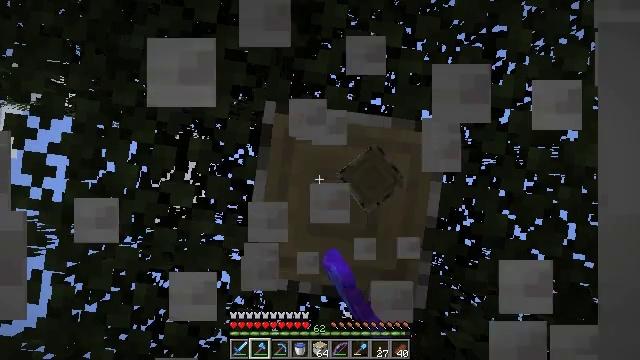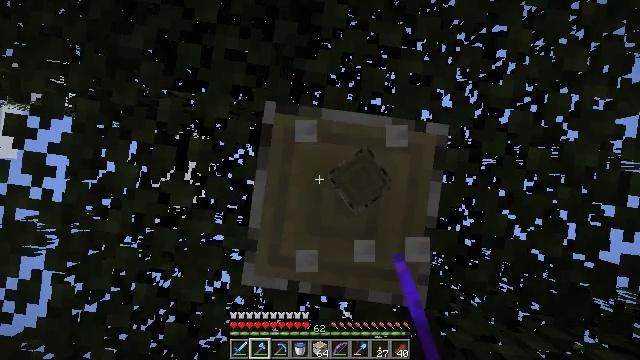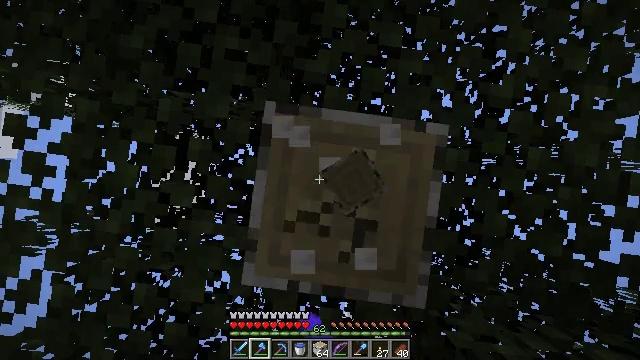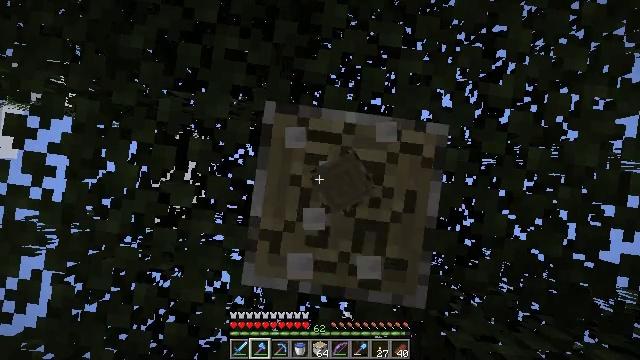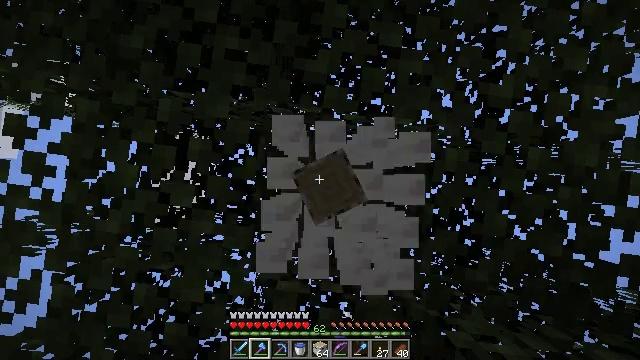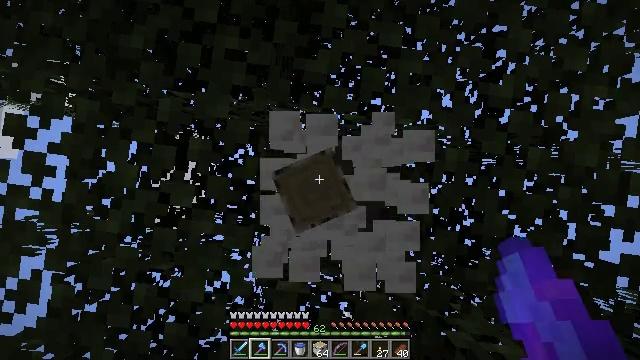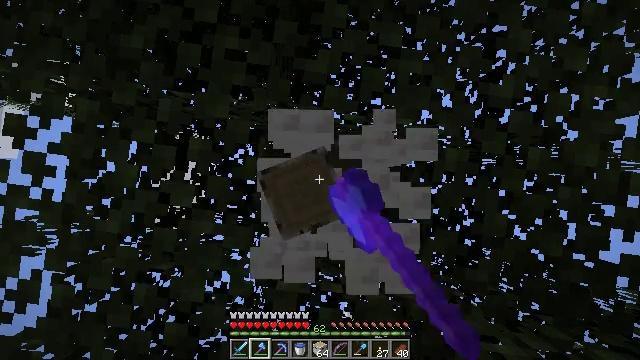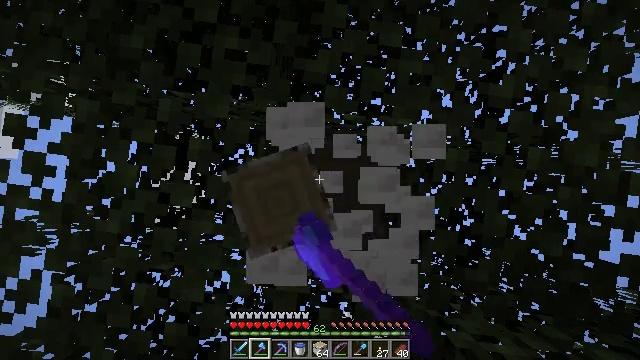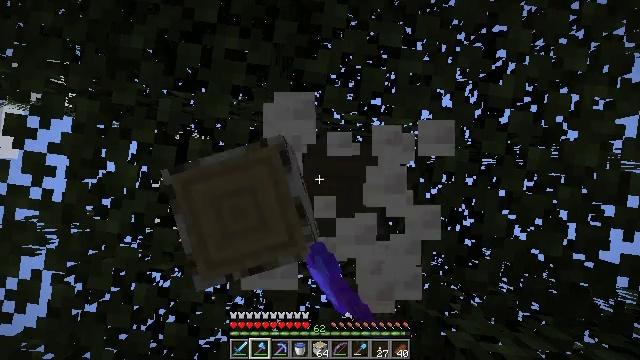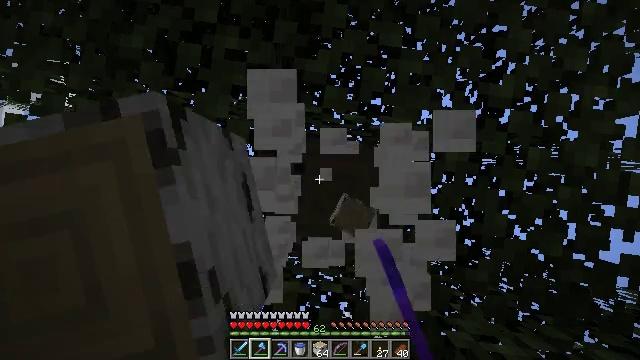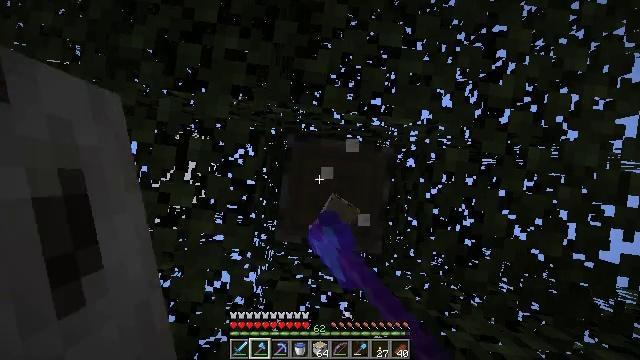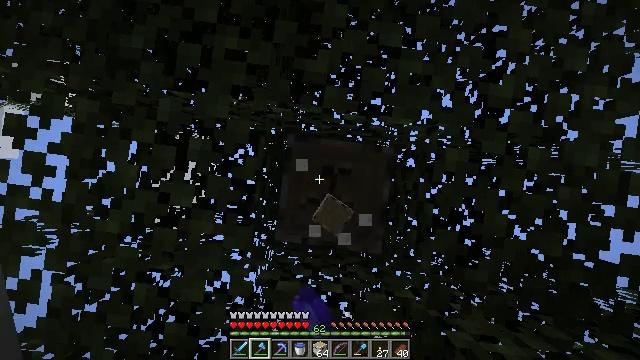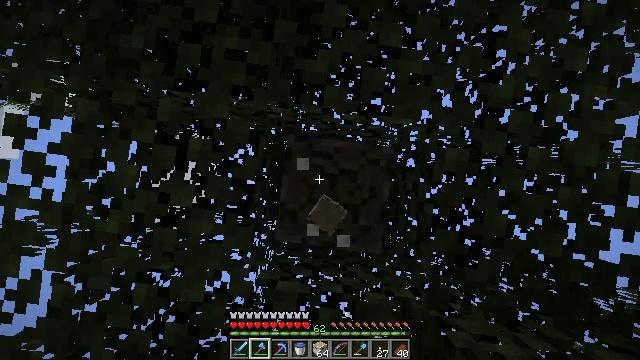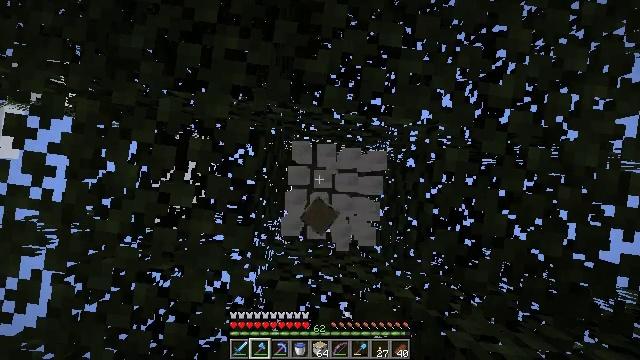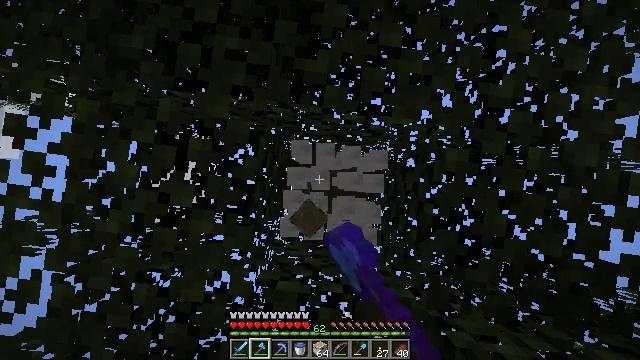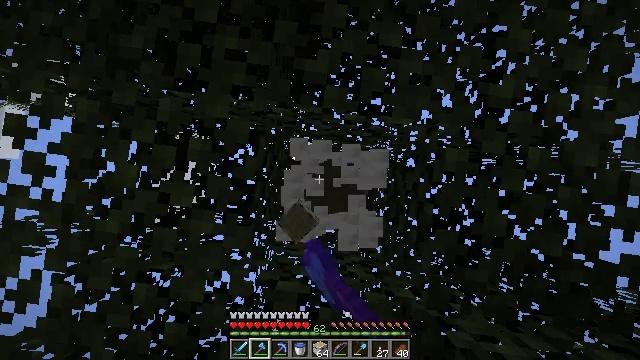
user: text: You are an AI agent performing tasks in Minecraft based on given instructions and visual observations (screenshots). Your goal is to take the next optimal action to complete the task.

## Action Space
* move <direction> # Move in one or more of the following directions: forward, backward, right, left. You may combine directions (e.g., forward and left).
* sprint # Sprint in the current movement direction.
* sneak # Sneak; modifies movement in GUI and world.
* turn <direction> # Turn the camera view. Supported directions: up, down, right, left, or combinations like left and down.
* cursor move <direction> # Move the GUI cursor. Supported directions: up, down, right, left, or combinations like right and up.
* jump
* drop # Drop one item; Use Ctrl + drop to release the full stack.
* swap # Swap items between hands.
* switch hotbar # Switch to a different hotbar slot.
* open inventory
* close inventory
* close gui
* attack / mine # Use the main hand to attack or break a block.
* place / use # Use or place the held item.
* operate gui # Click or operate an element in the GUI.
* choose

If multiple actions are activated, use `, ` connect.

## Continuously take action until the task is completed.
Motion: motion action
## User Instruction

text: Break the birch log in the forest.
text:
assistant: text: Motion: attack / mine
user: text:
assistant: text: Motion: attack / mine
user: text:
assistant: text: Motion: attack / mine
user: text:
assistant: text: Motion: attack / mine
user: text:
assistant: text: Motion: attack / mine
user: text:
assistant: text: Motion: attack / mine
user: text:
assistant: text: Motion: attack / mine
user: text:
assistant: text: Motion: attack / mine
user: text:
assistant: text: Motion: attack / mine
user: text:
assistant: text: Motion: attack / mine
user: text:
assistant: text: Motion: attack / mine
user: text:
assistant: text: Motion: attack / mine
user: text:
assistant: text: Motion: attack / mine
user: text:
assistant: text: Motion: attack / mine
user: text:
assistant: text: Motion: attack / mine
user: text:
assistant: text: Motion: attack / mine
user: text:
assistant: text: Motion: attack / mine
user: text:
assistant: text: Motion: attack / mine
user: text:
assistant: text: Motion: attack / mine
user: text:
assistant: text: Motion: attack / mine
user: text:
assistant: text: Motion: attack / mine
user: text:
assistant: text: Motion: attack / mine
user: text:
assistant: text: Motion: attack / mine
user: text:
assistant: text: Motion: attack / mine
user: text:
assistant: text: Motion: attack / mine
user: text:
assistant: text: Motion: attack / mine
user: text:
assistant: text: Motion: attack / mine
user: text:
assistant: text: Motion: turn down
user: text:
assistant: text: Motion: turn down
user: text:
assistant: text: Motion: turn left and down